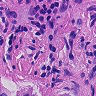
Metastatic tissue present: yes